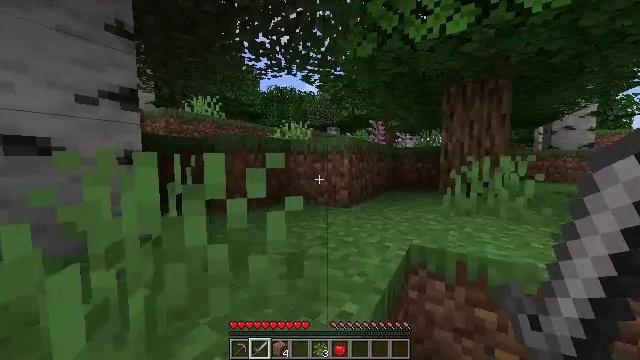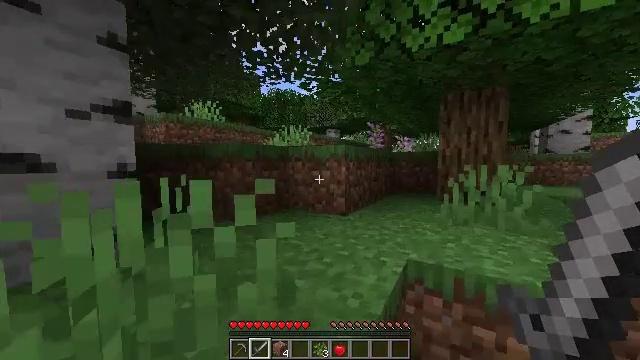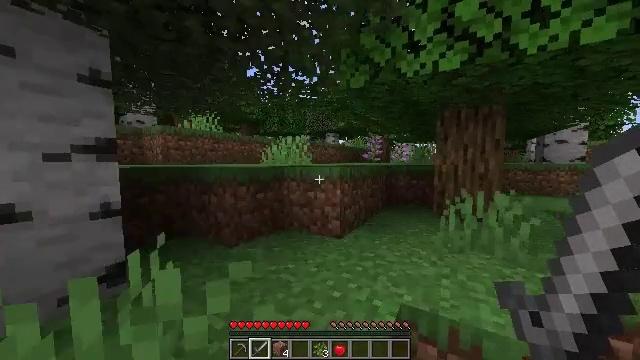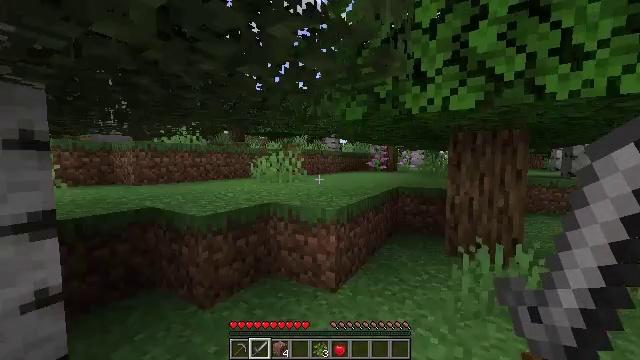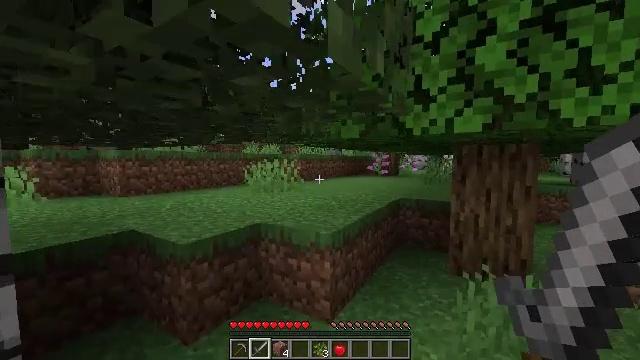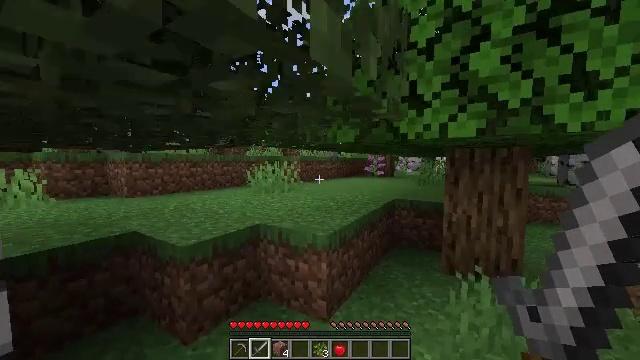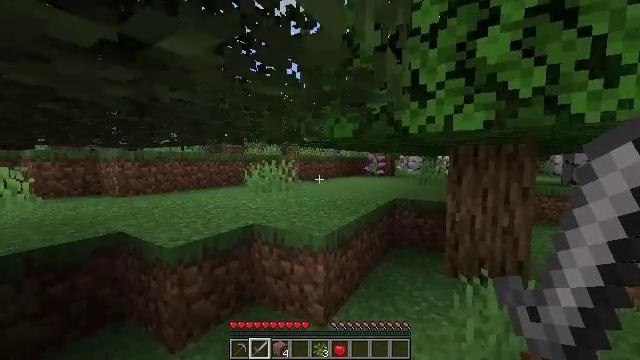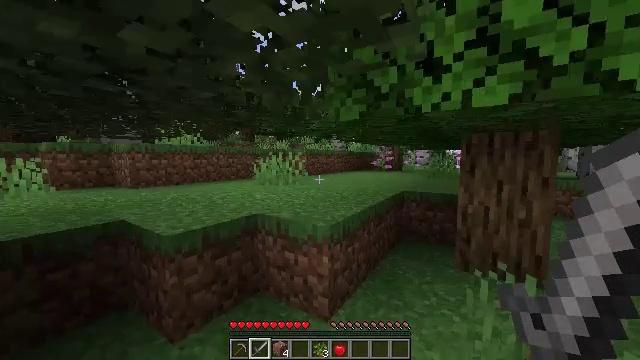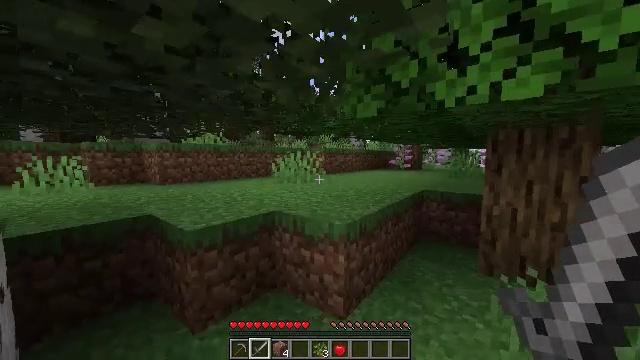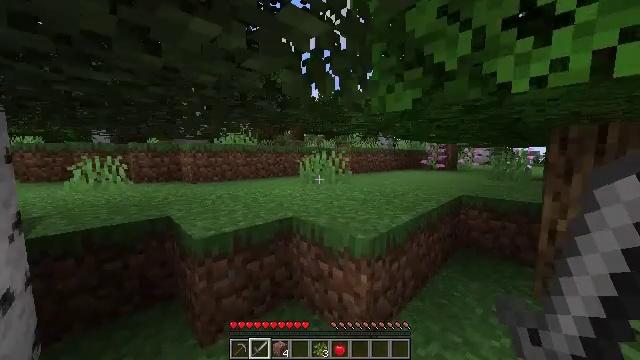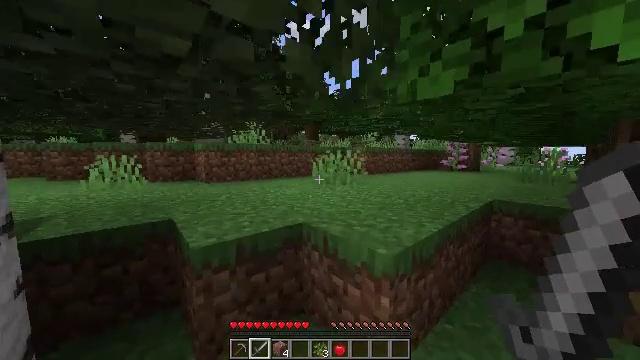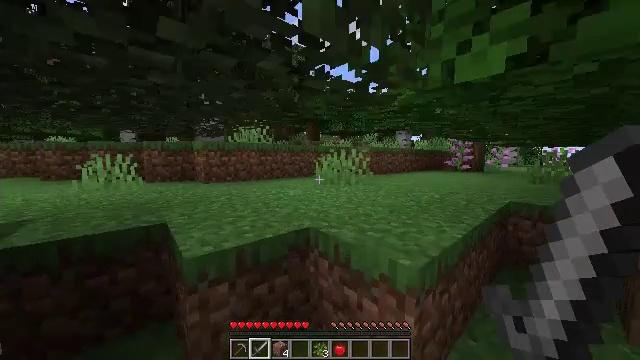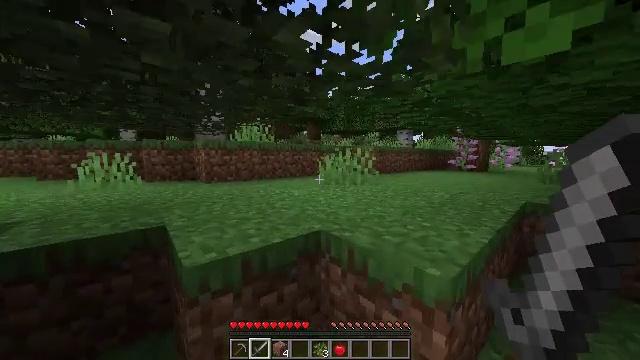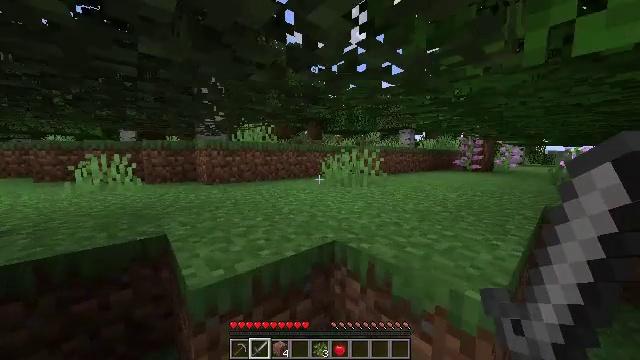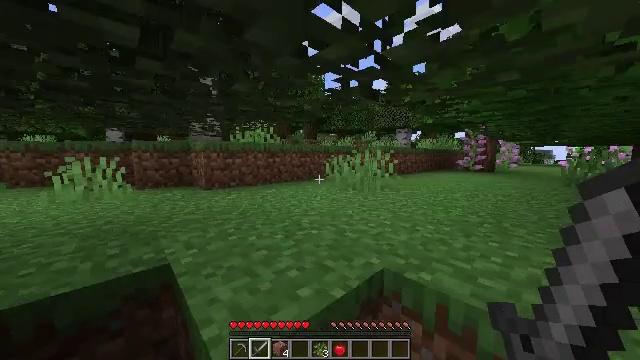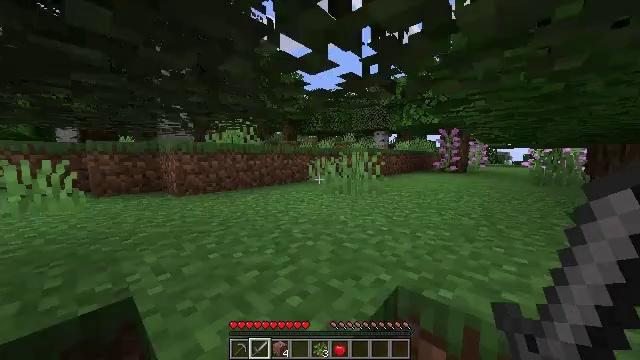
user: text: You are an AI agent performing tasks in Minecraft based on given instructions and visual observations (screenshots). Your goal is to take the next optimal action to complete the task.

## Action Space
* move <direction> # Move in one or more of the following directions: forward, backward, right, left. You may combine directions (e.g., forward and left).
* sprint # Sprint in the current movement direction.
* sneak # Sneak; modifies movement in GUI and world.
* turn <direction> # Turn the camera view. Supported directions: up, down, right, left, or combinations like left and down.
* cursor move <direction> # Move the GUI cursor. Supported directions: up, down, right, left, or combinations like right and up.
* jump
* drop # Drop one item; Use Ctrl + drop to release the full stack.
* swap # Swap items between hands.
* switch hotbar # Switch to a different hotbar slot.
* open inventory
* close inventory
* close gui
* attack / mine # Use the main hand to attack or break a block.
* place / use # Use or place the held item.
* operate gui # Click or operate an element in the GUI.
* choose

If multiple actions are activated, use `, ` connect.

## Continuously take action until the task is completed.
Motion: motion action
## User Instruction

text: Collect birch leaves from the tree.
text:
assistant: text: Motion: move forward, sprint, jump
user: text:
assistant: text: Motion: move forward, sprint, jump
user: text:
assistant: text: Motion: move forward, sprint, jump
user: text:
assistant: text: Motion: move forward, sprint, jump
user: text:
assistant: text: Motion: move forward, sprint, jump
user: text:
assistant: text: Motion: move forward, sprint
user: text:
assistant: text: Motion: move forward, sprint, turn left
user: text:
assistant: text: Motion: move forward, sprint, turn left
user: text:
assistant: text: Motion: move forward, sprint, turn left
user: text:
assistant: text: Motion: move forward and move left, sprint, turn left
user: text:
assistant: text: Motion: move forward and move left, sprint
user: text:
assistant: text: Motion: move forward and move left, sprint
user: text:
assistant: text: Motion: move forward and move left, sprint
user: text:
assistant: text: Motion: move forward and move left, sprint, turn right
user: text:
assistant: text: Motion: move forward, sprint, turn right
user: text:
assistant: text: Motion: move forward, sprint, turn right
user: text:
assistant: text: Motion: move forward, sprint, turn right and up
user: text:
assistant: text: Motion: move forward, sprint, turn right and up
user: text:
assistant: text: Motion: move forward, sprint, turn up
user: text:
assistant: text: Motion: move forward, sprint, turn up
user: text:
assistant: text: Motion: move forward, sprint
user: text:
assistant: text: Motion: move forward, sprint
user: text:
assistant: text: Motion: move forward, sprint, turn left and up
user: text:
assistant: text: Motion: move forward, sprint, turn left and up
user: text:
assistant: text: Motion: move forward, sprint, turn left and up
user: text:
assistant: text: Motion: move forward, sprint, turn left and up
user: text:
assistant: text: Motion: move forward, sprint, turn left and up, attack / mine
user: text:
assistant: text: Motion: sprint, turn left and up, attack / mine
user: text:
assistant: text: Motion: sprint, attack / mine
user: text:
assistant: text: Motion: sprint, attack / mine